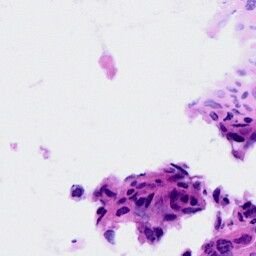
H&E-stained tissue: Cervix